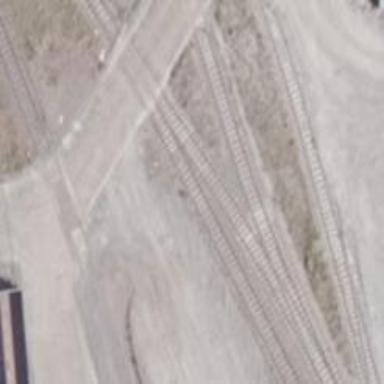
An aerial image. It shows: Railway switch.